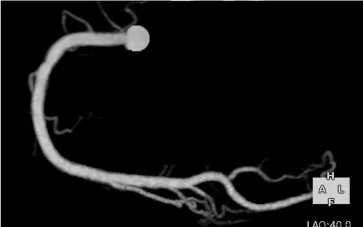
(C) Computed tomography coronary angiogram of the right coronary artery, indicating the absence of organic stenosis.
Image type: radiology (ct)